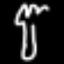
Label: fork